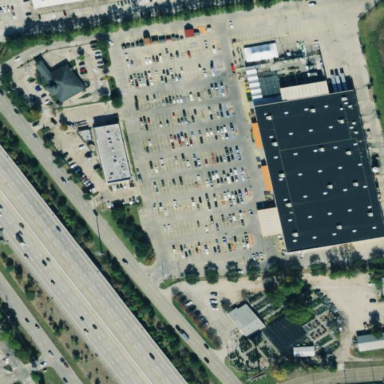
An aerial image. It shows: Retail area.